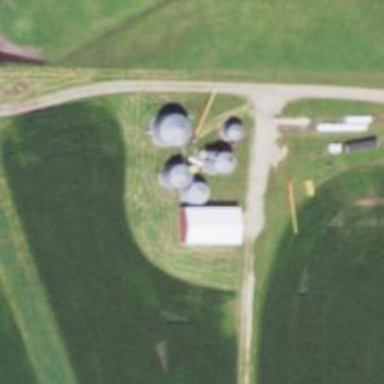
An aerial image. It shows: Silo.